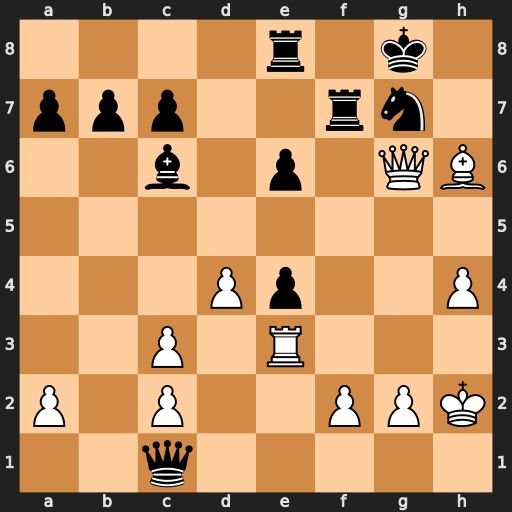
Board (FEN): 4r1k1/ppp2rn1/2b1p1QB/8/3Pp2P/2P1R3/P1P2PPK/2q5
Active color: w
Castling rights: -
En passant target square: -
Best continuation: Rg3 Qxh6 Qxh6